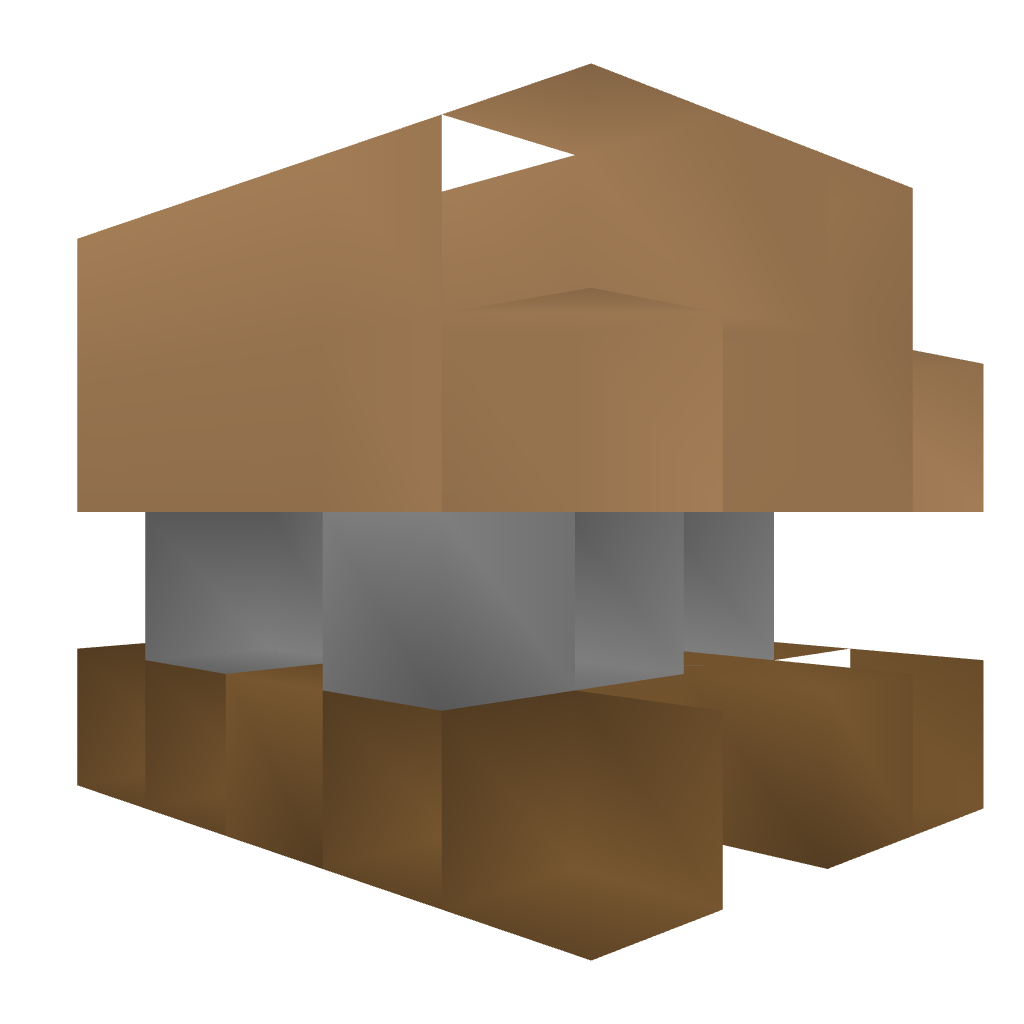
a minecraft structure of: Working Piano bad low quality